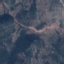
Land use / land cover class: HerbaceousVegetation